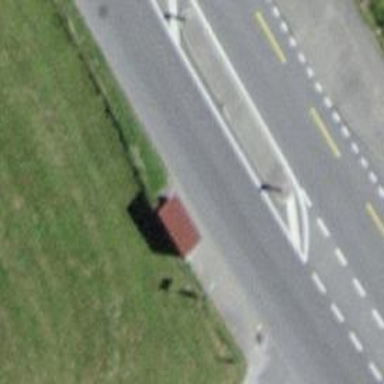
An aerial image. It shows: Bus stop along the road.